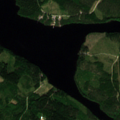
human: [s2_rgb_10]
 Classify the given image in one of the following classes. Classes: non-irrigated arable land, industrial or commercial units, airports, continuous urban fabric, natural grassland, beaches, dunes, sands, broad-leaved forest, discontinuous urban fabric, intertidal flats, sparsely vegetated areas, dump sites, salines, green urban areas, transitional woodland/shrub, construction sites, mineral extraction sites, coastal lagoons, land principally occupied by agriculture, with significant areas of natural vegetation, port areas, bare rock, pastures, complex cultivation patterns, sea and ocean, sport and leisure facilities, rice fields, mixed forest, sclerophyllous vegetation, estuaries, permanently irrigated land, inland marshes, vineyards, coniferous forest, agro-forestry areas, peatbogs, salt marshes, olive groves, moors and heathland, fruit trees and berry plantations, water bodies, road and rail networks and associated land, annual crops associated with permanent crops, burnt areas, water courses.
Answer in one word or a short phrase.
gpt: mixed forest, water bodies